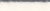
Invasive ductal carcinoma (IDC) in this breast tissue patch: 0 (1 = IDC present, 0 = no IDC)